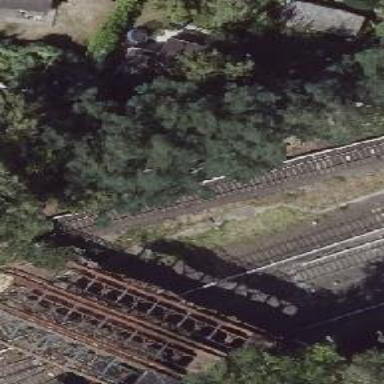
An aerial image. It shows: Light rail electrified railway.